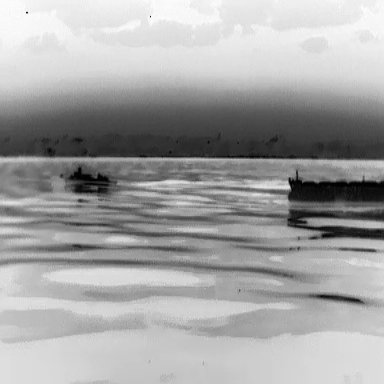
There are two objects shown in the infrared image, including a warship, and a liner.